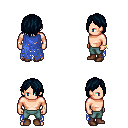
a pixel art fantasy rpg character, male body template, human, light skin, blue tattered cape, teal pants, raven bangs hairstyle, bracelets, brown shoes, four views (front, back, left, right), 2x2 character sprite sheet, small pixel art, hard edges, no anti-aliasing